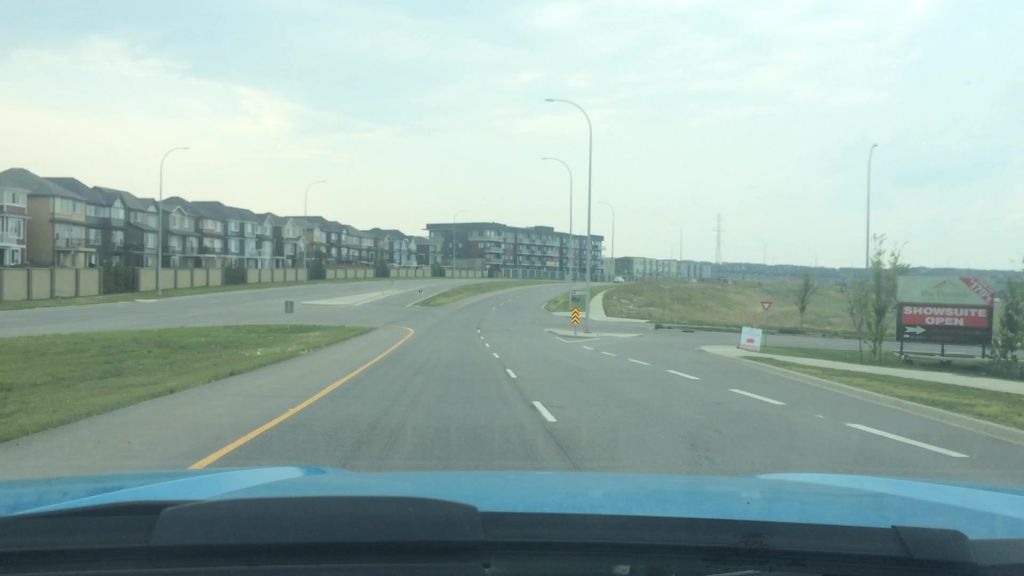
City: calgary